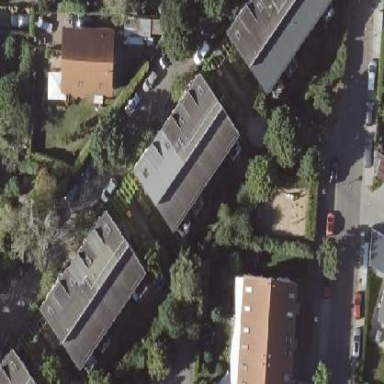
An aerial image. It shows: Flat-roofed apartment building.